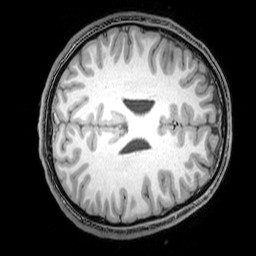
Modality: T1w
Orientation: axial
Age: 21
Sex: male
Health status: healthy
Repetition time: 0.081 s
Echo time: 0.037 s